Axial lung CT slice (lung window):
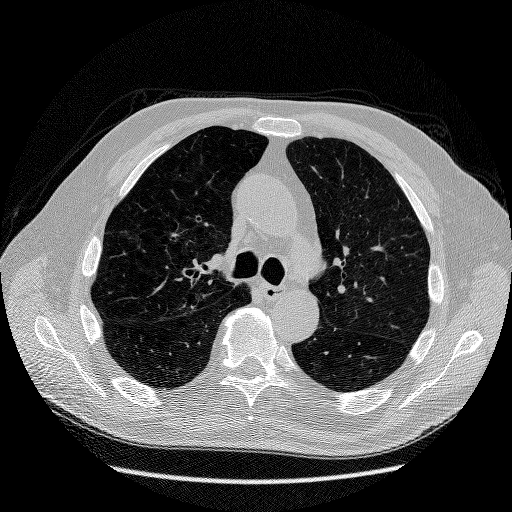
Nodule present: no